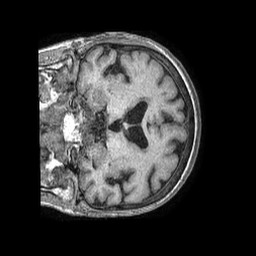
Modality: T1w
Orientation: coronal
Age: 85
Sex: female
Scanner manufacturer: philips
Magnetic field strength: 1.5 T
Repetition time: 0.007615 s
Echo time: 0.003464 s